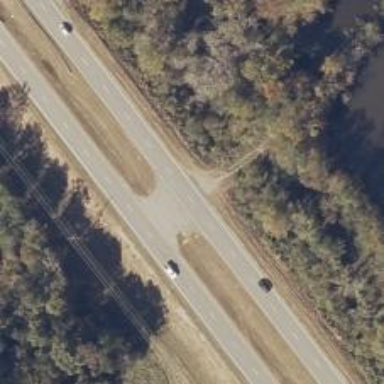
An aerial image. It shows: Asphalt road classified as trunk highway.